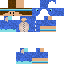
A male human skin with medium skin, wearing brown long hair dressed in a blue hoodie and blue pants, featuring a closed mouth.